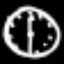
Label: clock